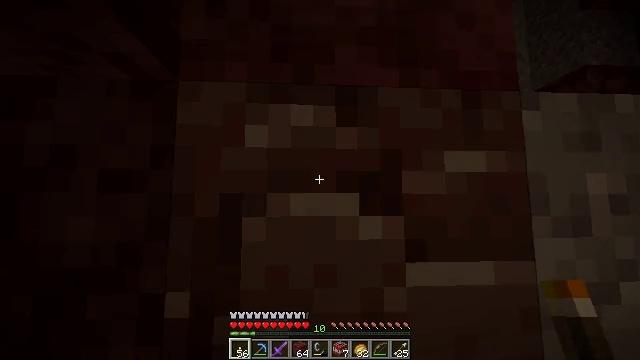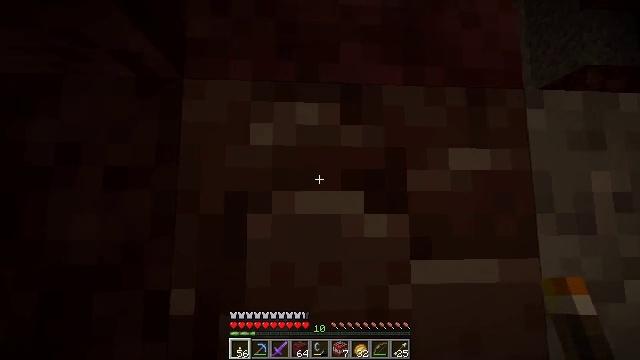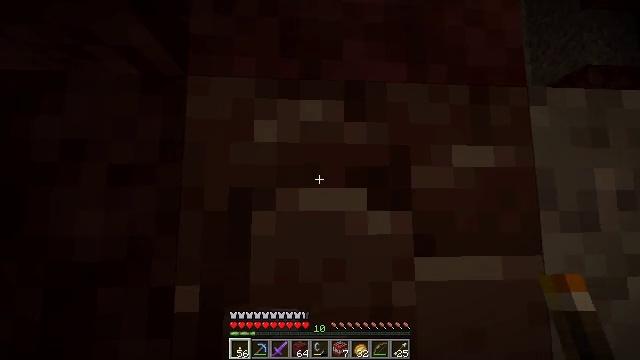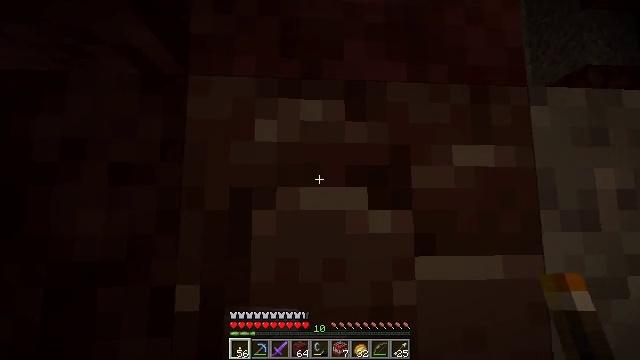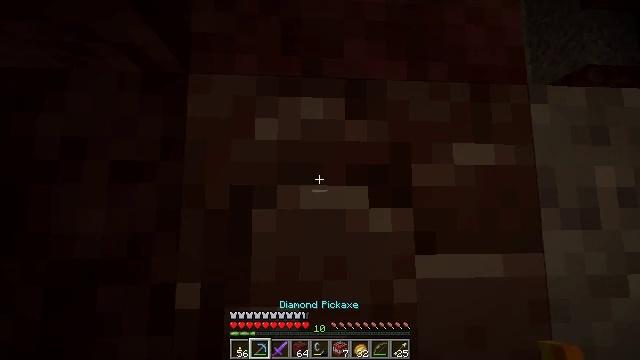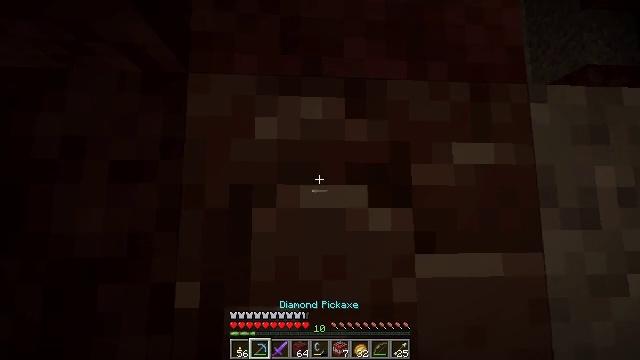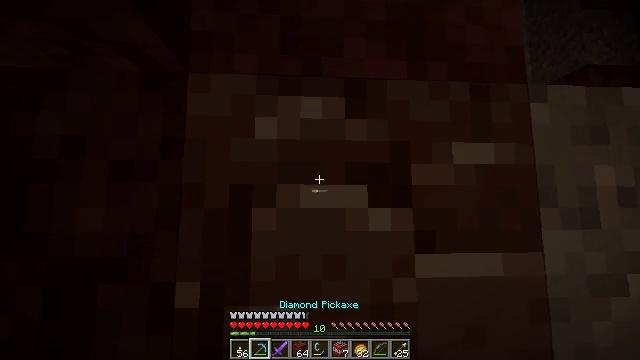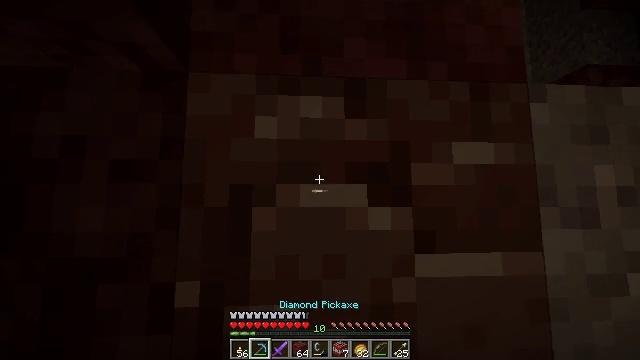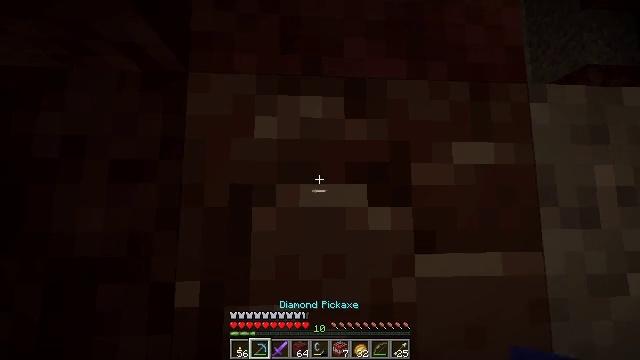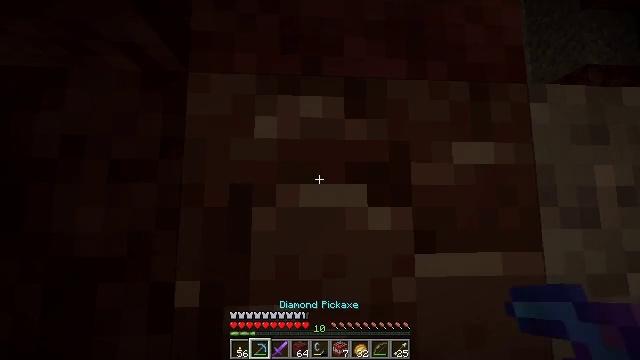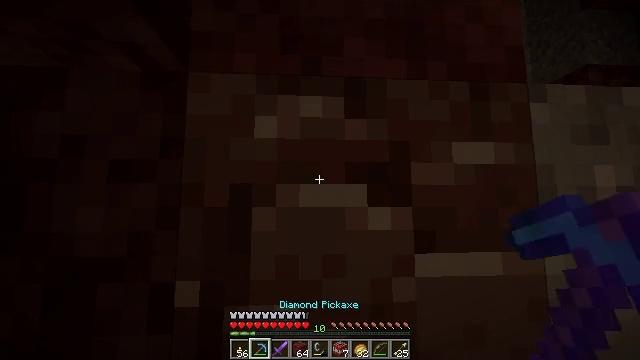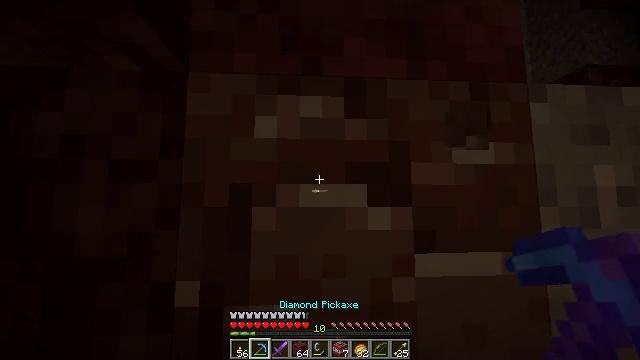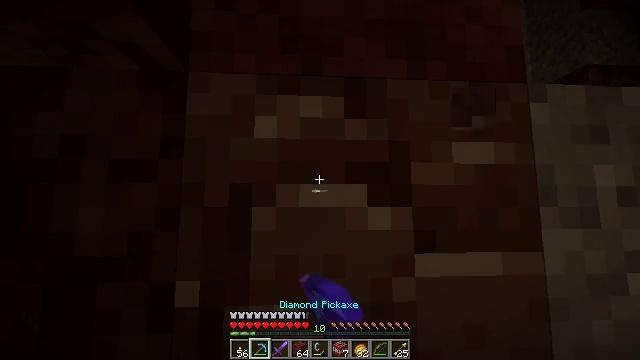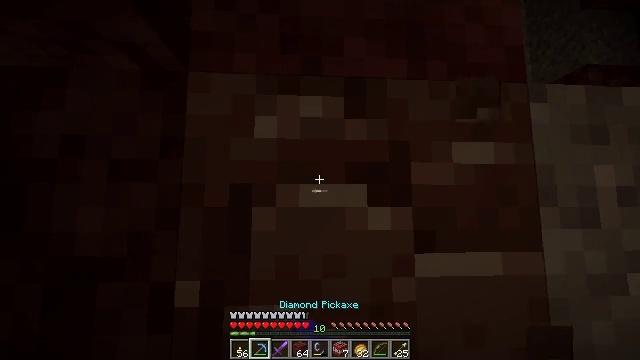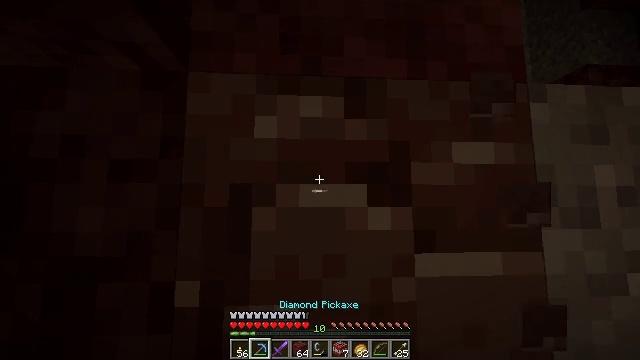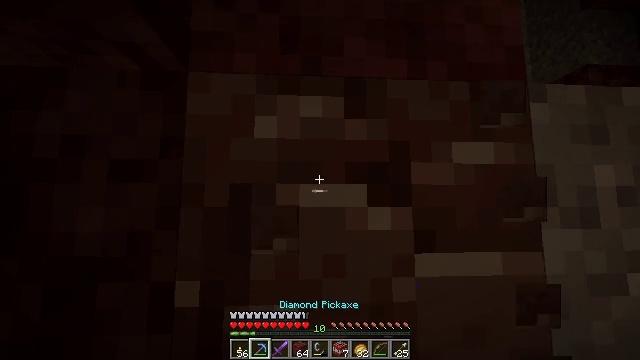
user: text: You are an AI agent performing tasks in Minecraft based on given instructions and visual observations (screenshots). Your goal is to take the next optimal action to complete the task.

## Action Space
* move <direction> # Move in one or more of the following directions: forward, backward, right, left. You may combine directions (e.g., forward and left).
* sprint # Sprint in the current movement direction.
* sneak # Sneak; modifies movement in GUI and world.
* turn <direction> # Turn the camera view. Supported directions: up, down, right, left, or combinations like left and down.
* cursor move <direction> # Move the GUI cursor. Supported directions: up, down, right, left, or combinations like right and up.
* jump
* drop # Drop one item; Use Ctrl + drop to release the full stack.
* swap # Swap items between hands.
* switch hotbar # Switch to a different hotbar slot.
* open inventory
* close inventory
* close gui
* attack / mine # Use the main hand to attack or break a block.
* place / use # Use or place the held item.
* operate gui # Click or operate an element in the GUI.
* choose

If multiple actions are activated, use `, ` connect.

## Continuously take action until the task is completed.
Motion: motion action
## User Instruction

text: Find and extract ancient debris from the Nether.
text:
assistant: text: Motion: no_op
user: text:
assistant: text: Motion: no_op
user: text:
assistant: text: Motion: no_op
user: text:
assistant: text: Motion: no_op
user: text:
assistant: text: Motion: no_op
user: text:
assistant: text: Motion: no_op
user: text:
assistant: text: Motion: no_op
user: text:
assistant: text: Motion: no_op
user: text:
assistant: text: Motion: no_op
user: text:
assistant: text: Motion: no_op
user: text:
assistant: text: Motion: attack / mine
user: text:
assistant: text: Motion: attack / mine
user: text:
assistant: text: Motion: attack / mine
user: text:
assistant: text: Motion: attack / mine
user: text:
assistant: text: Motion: attack / mine
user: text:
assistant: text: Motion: attack / mine
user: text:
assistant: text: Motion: attack / mine
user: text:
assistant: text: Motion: attack / mine
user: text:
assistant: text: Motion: attack / mine
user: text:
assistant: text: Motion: attack / mine
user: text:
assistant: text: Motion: attack / mine
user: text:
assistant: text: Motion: attack / mine
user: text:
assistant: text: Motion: attack / mine
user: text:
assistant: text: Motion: attack / mine
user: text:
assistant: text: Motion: attack / mine
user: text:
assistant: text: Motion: attack / mine
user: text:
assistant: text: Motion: attack / mine
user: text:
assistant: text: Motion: attack / mine
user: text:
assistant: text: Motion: attack / mine
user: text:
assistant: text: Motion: attack / mine